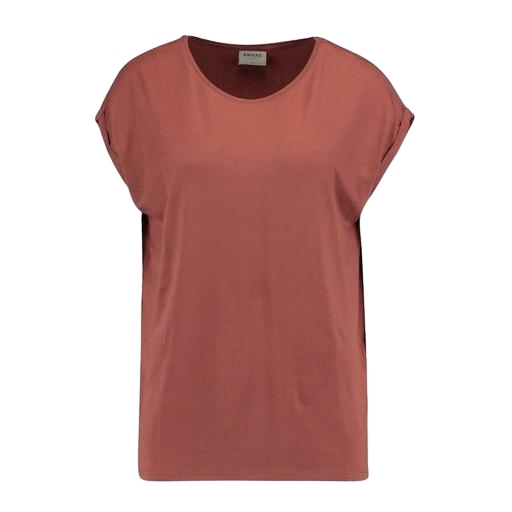
boxy fit t-shirt, cap-sleeved tee, short-sleeve top only macy, white background